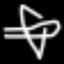
Label: airplane